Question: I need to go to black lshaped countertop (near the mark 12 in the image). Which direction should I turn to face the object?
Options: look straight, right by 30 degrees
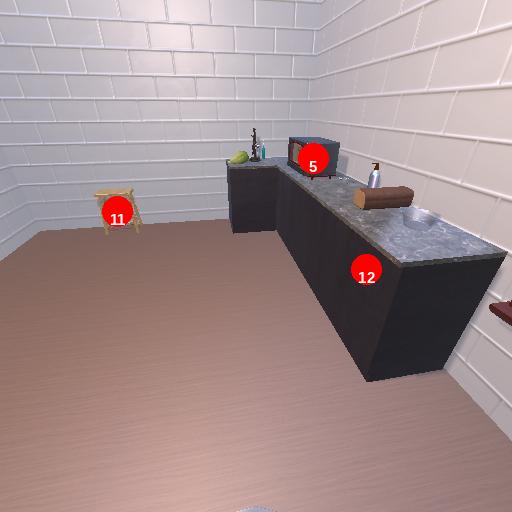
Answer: look straight